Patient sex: F
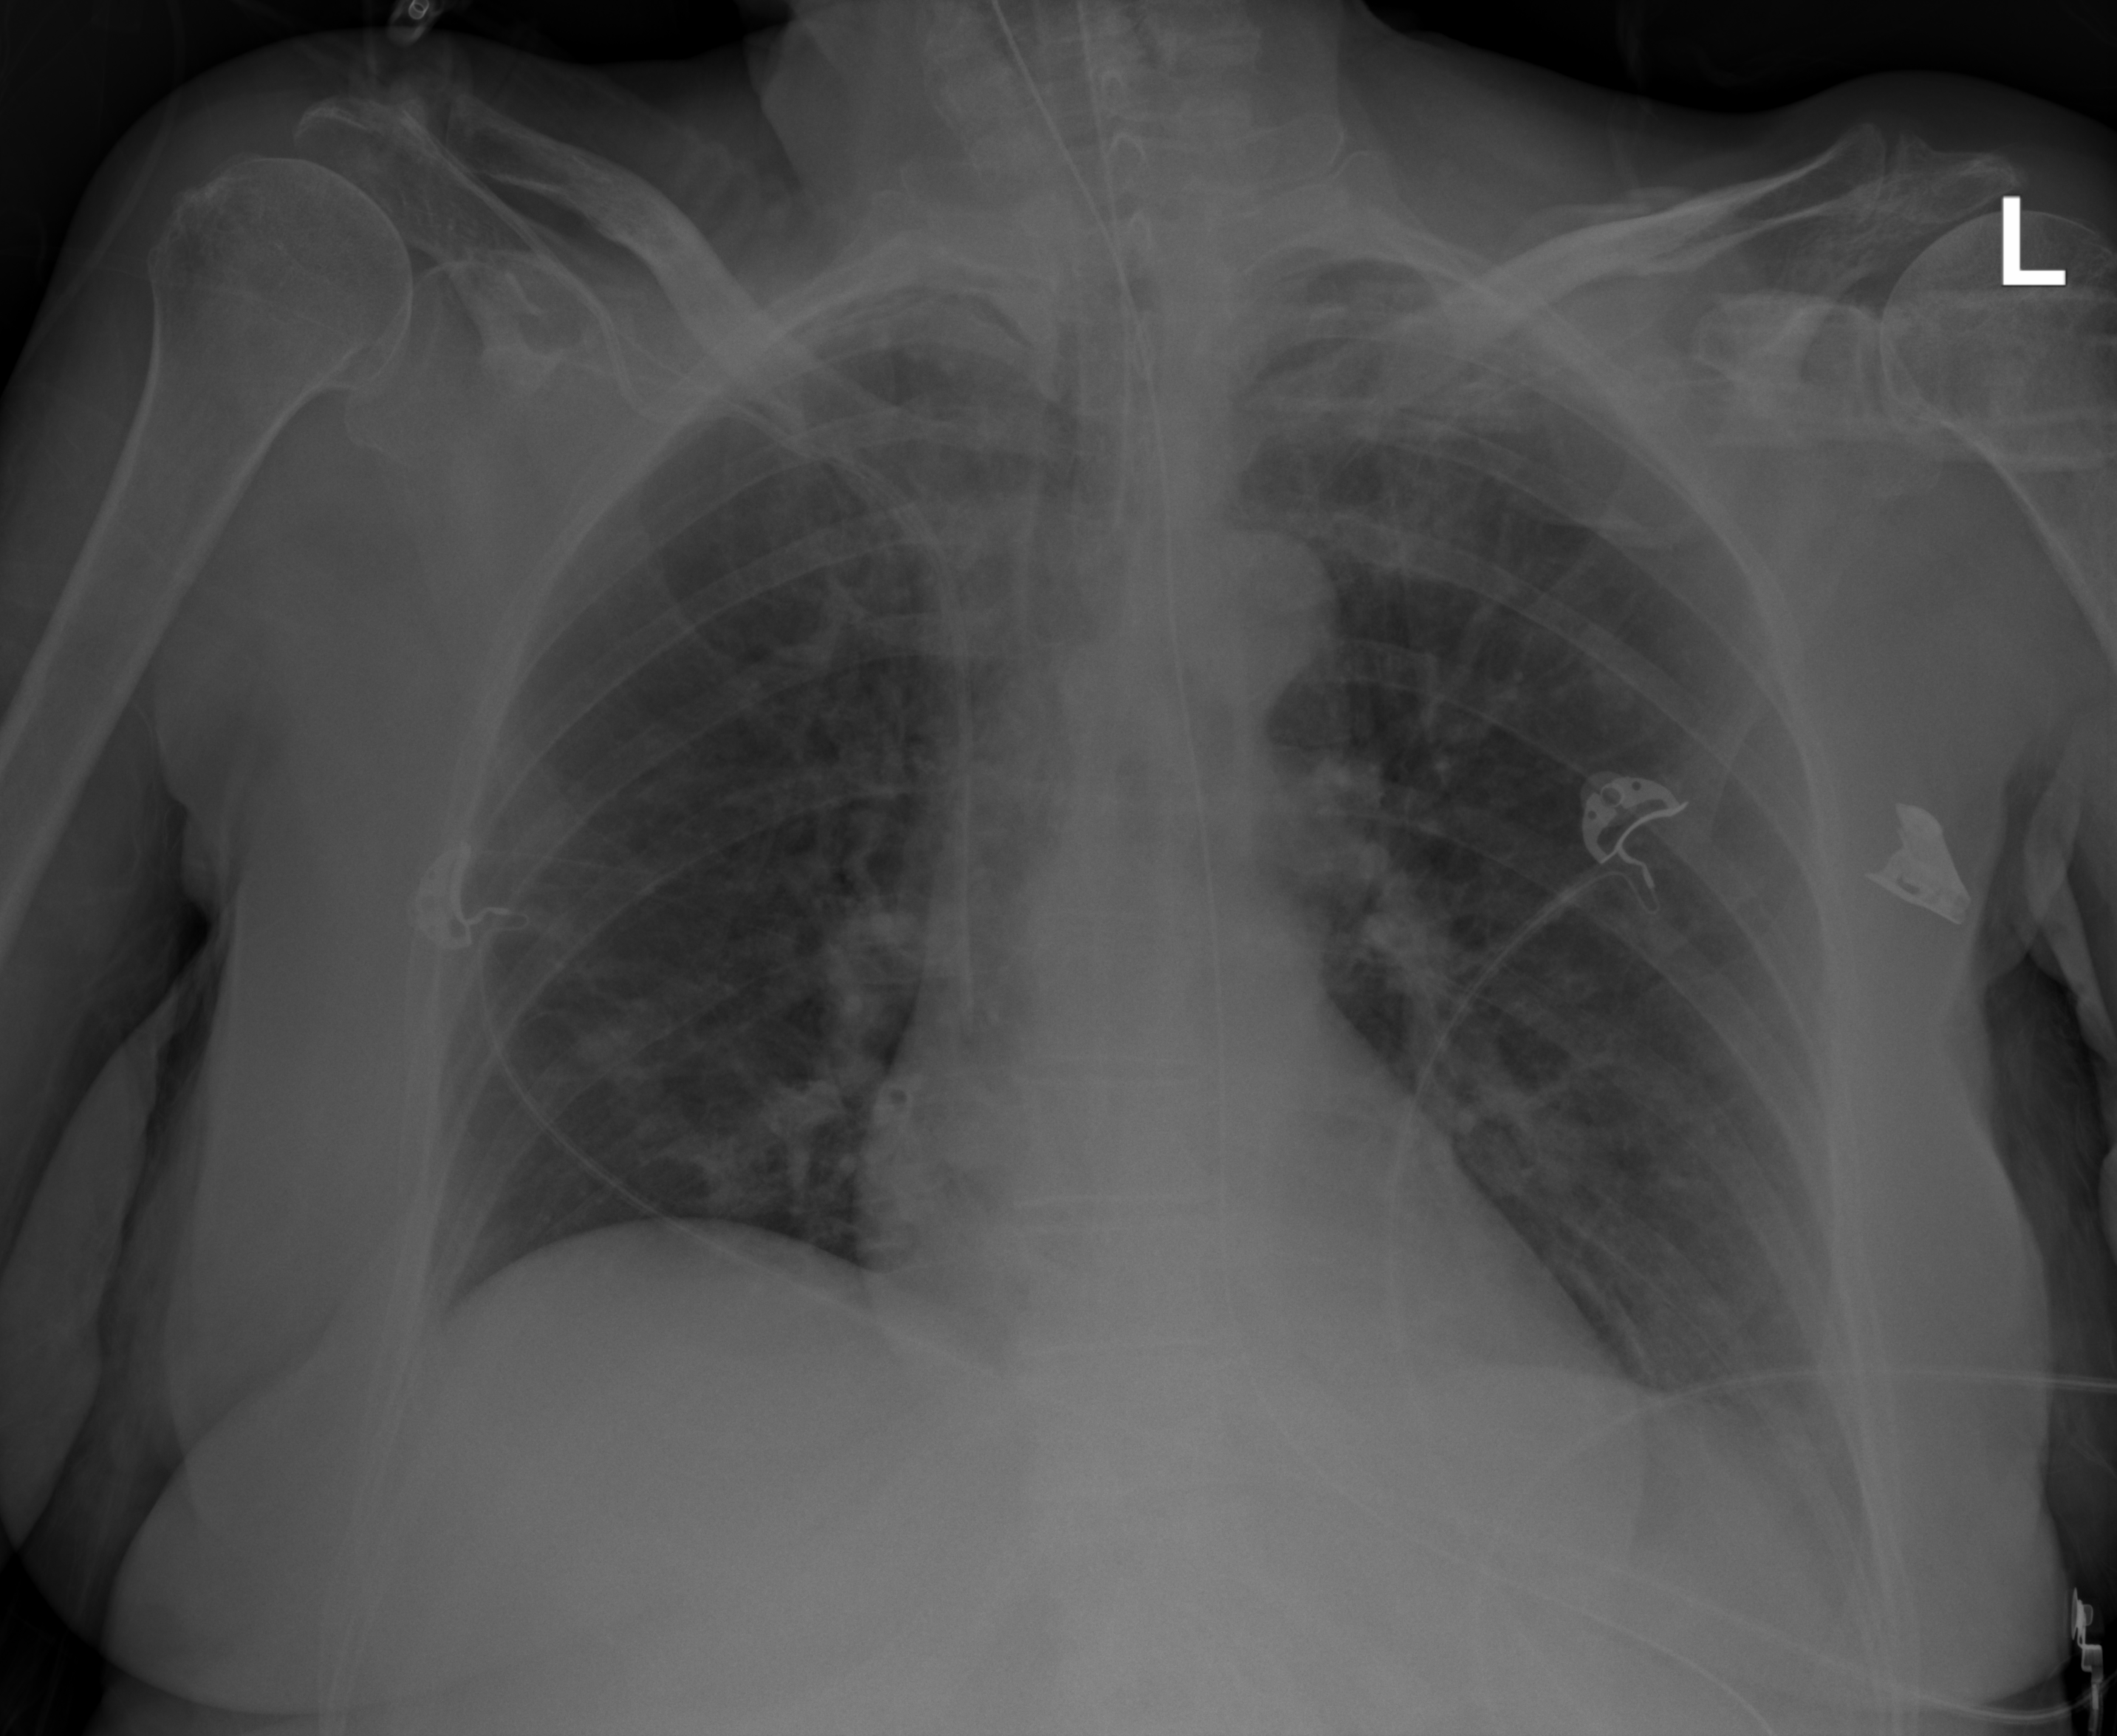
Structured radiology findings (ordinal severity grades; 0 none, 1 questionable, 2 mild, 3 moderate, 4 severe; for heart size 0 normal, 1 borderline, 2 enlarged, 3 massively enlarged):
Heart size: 0
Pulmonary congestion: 0
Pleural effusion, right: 0
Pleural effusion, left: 2
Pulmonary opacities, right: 0
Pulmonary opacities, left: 0
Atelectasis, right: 2
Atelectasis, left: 0